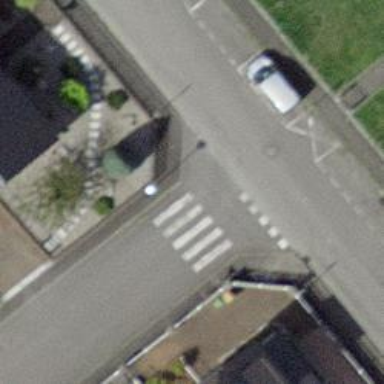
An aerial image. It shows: Road with "give way" sign.